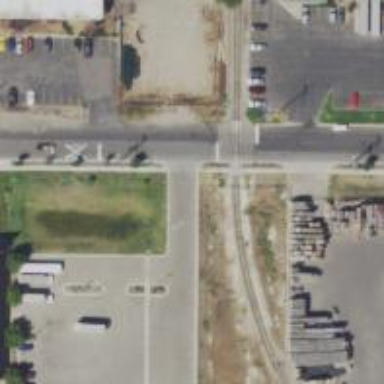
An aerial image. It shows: Railway crossing.